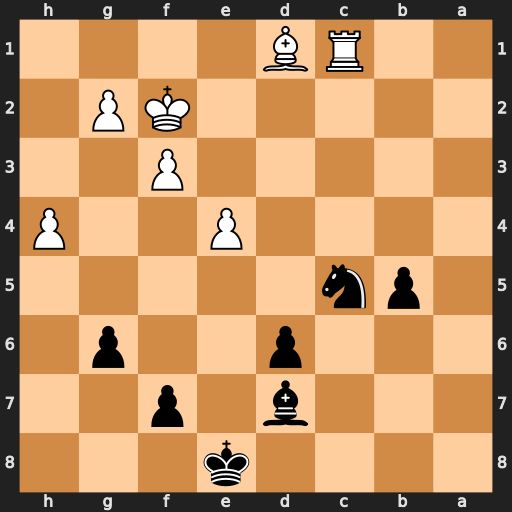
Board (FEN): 4k3/3b1p2/3p2p1/1pn5/4P2P/5P2/5KP1/2RB4
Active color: b
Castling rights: -
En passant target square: -
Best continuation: Nd3+ Ke3 Nxc1